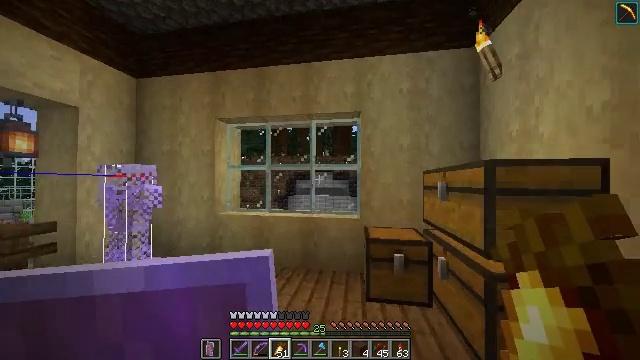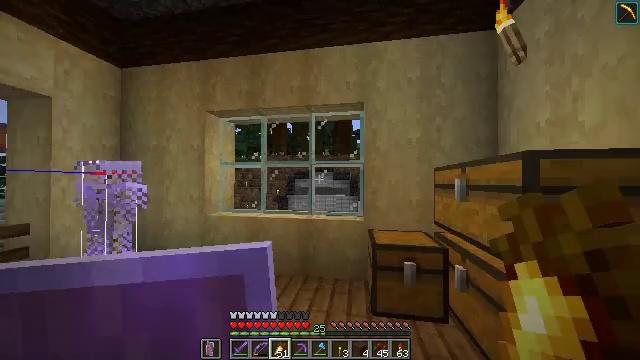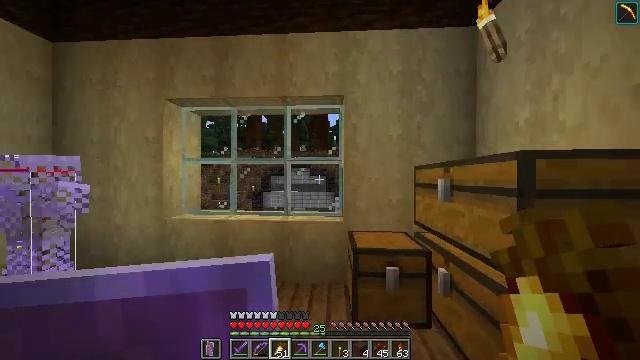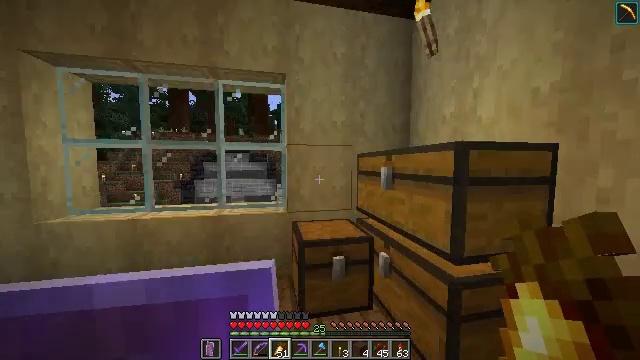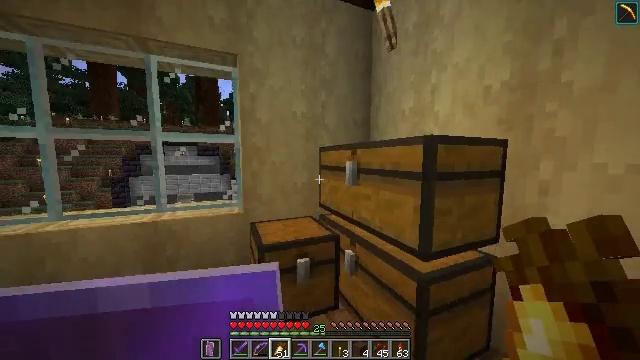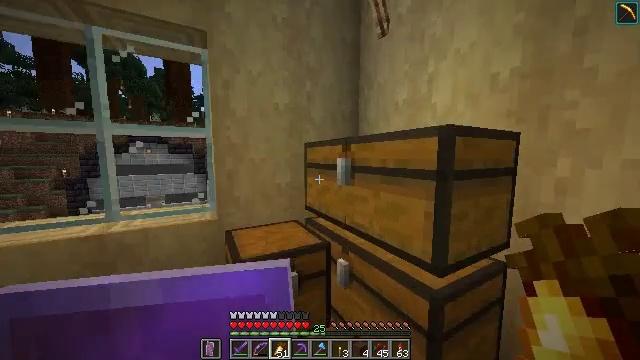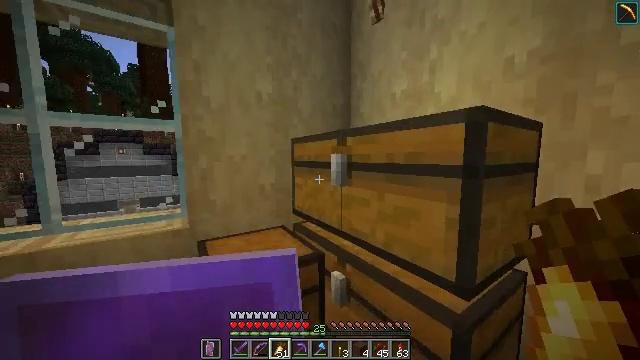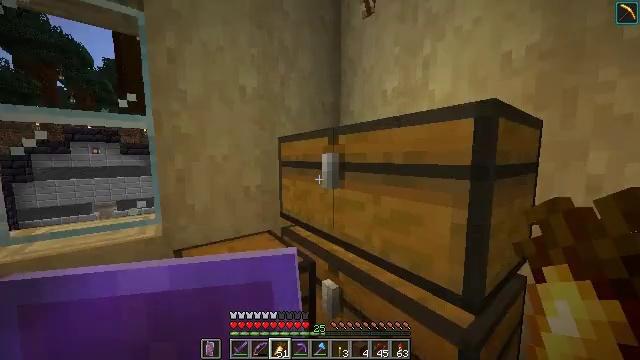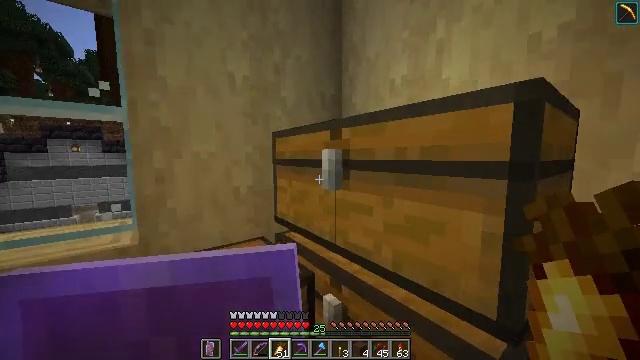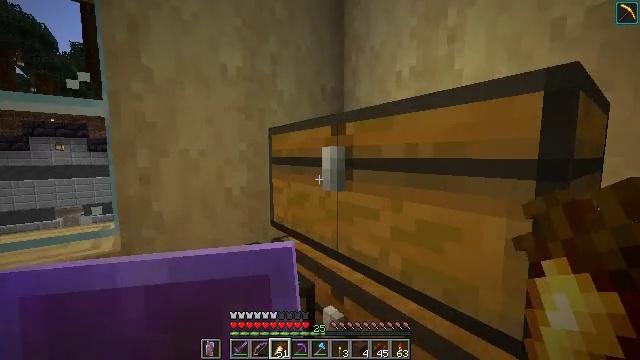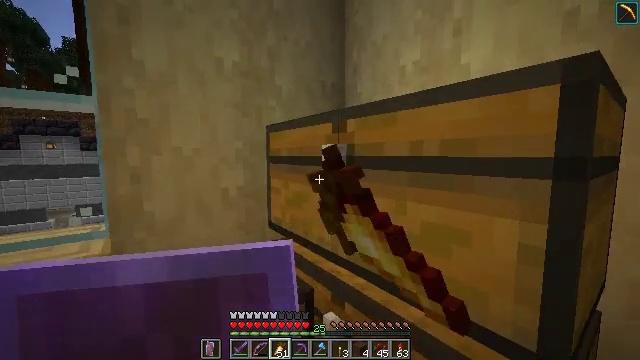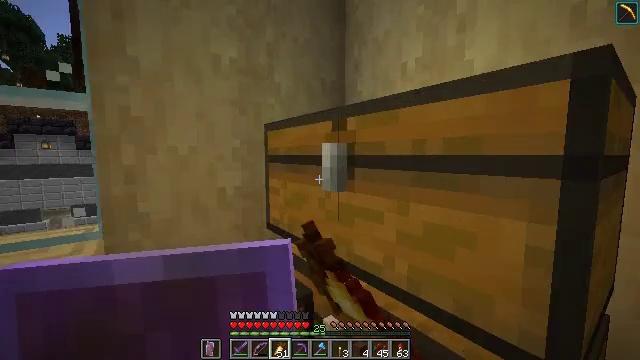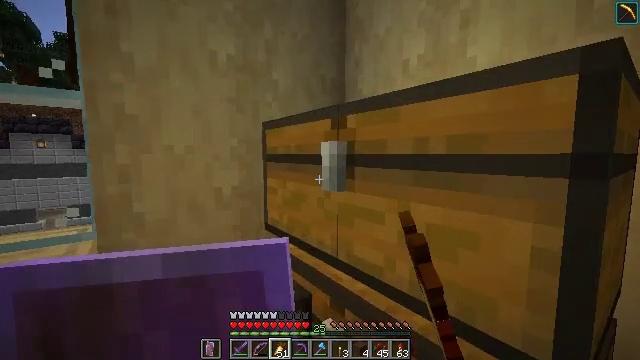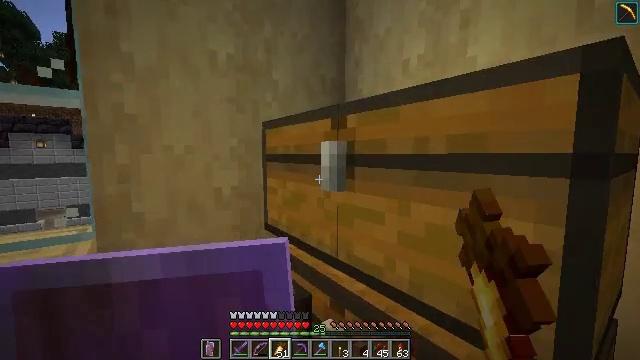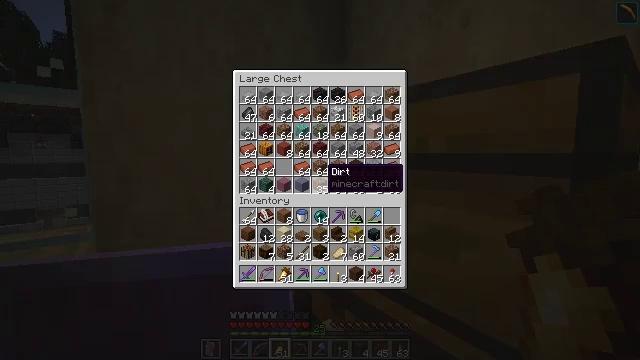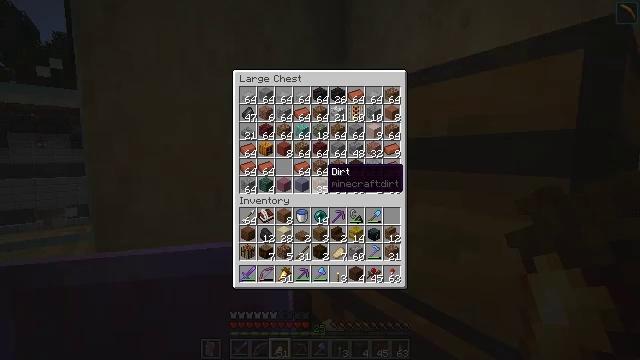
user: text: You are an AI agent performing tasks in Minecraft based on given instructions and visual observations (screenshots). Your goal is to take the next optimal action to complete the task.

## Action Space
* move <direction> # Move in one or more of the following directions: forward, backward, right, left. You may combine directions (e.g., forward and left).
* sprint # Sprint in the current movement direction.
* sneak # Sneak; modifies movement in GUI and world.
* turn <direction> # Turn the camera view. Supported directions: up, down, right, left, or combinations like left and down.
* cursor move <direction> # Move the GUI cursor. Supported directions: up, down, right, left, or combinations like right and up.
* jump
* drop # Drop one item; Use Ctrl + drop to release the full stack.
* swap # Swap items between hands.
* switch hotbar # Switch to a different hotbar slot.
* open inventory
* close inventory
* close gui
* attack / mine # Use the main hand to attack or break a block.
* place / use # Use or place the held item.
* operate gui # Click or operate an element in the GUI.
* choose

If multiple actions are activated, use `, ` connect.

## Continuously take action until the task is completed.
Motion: motion action
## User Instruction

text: Gather cocoa beans from the pod.
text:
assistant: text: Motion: move forward, sprint
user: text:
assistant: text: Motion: move forward, sprint, turn right
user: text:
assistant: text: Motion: move forward, sprint, turn right and down
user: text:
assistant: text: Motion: move forward, sprint, turn right and down
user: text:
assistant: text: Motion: move forward, sprint, turn right
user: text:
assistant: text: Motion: move forward, sprint, turn right
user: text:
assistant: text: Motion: turn right
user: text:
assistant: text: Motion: no_op
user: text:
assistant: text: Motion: use / place
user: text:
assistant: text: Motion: use / place
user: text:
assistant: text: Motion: use / place
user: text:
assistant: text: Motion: no_op
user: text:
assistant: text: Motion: no_op
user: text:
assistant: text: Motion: open gui
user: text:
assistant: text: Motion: no_op
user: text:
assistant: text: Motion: no_op
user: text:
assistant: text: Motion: no_op
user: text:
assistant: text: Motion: no_op
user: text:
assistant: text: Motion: no_op
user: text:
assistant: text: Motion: no_op
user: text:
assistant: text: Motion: no_op
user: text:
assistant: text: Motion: cursor move right
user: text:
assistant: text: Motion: cursor move right
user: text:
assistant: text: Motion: no_op
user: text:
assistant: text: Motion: no_op
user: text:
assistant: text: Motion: no_op
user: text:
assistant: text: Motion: no_op
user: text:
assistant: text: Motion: no_op
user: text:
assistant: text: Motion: no_op
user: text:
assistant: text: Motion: no_op